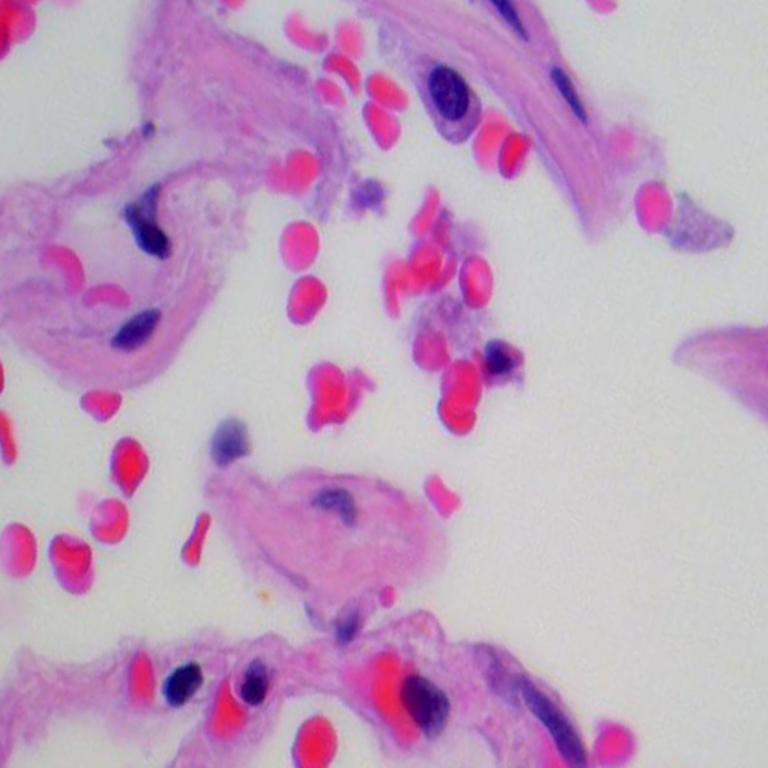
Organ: lung
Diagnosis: benign